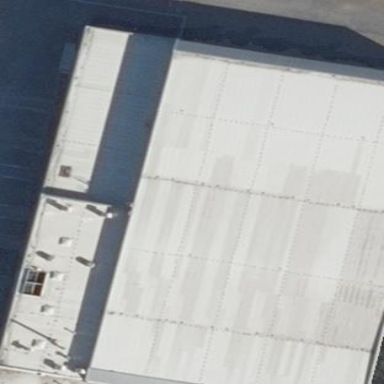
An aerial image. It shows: Close-up view of roof part of building.